Question: I wish to position an image slightly outside of a linear layout in my android application. It may be eaiser if I use an image to explain.

In the above image I have tried to show the three views that would be involved.
1. Grey Background - A Linear layout.
2. White "page" - A Linear layout.
3. Red "clip" - The image that I wish to position.
As you can see from the image my aim is to position the clip as if it is a "paper clip", firstly is it possible to create the above layout in android xml. IF it is possible could someone please point me in the right direction (preferably with an explained example of code).
Thank you in advance.
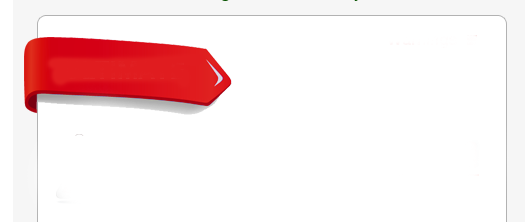
Answer: Sure, just use a 'FrameLayout'.
Something like:
'''
<FrameLayout>
<View android:id="@+id/paper" android:marginLeft="10dp"/>
<View android:id="@+id/paperclip"/>
</FrameLayout>
'''